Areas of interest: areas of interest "Gansu Grand Theatre"
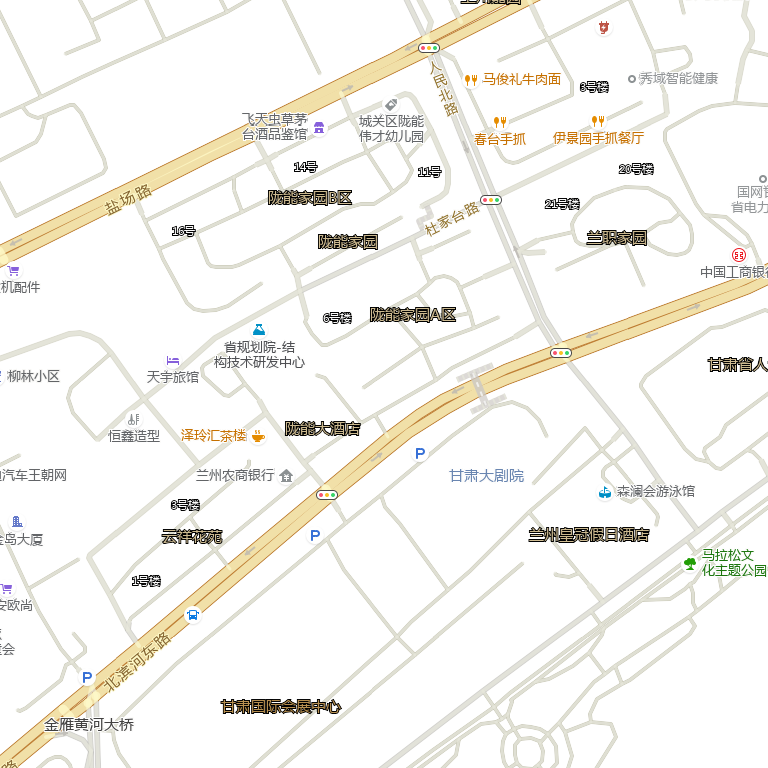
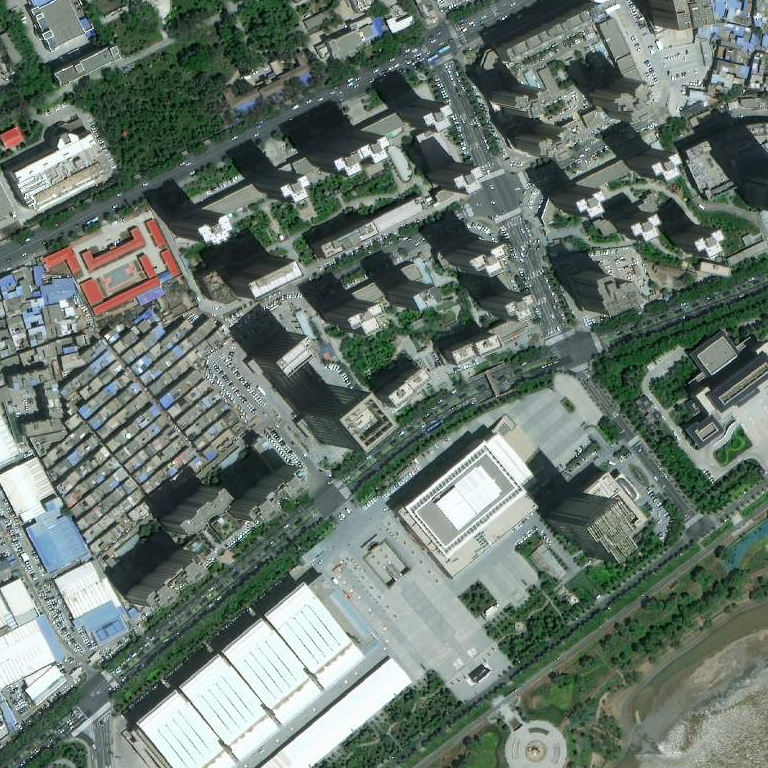